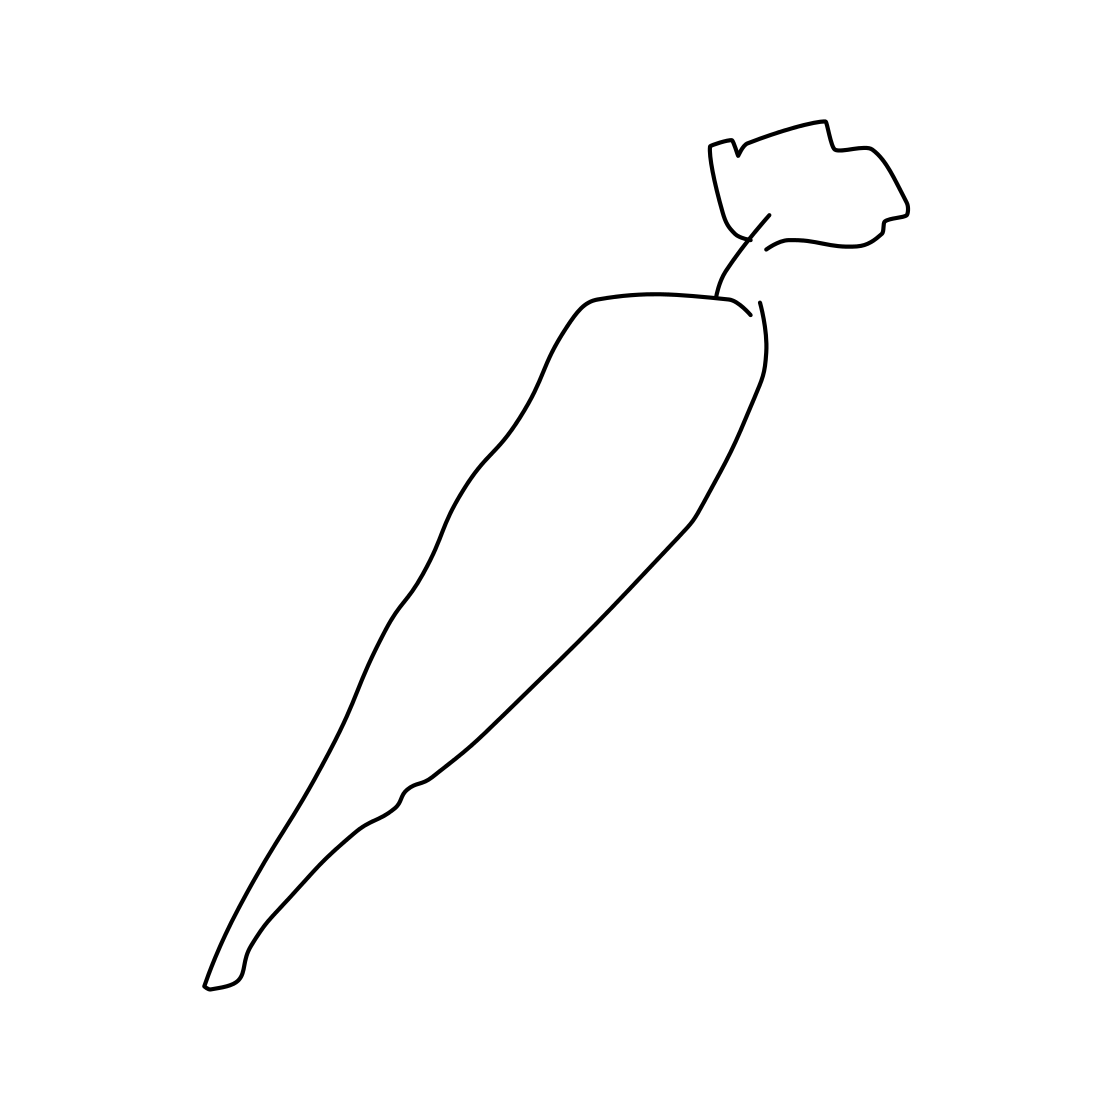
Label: carrot